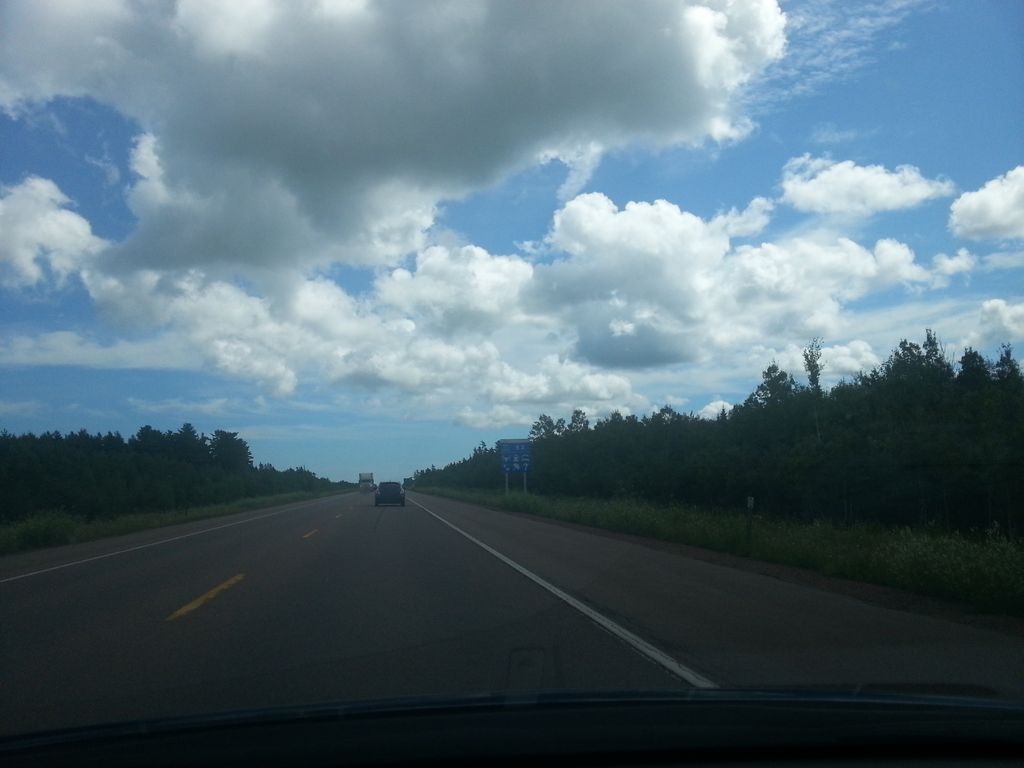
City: charlottetown